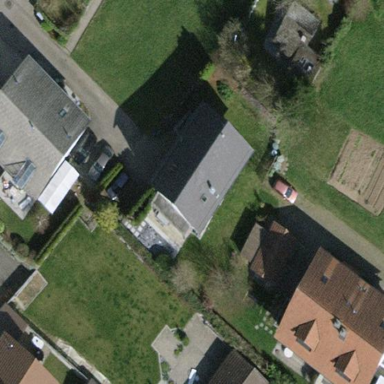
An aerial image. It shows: Detached building.